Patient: sex F, age 68
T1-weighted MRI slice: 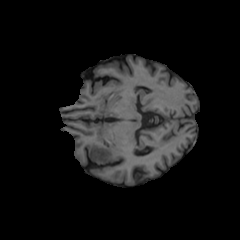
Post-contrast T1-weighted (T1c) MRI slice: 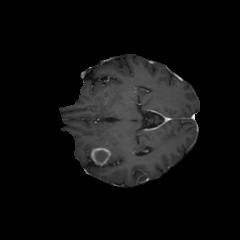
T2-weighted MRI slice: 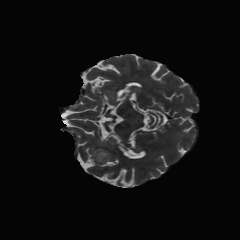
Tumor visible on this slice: yes
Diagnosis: Glioblastoma, IDH-wildtype
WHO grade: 4